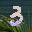
Label: 3